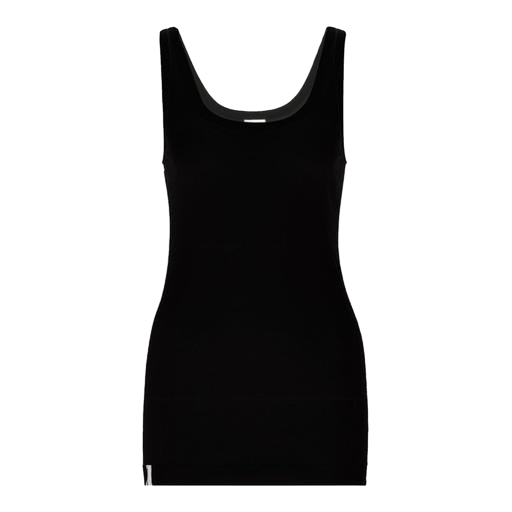
black scoop tank, black long tank top, black slim tank, white background